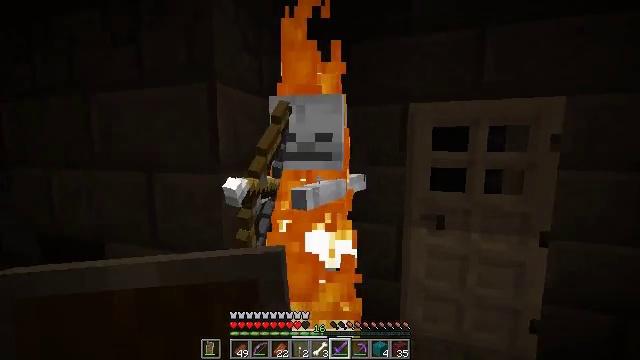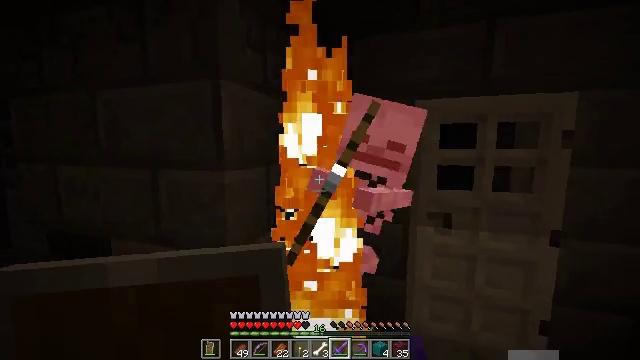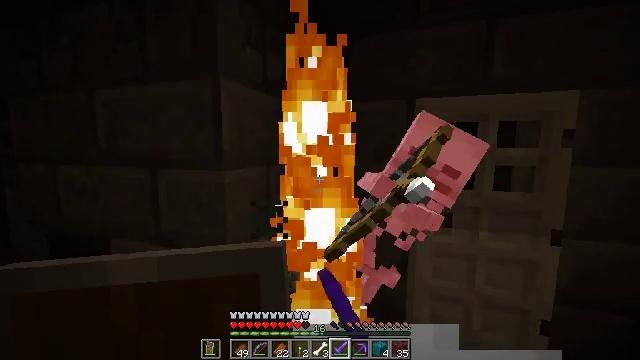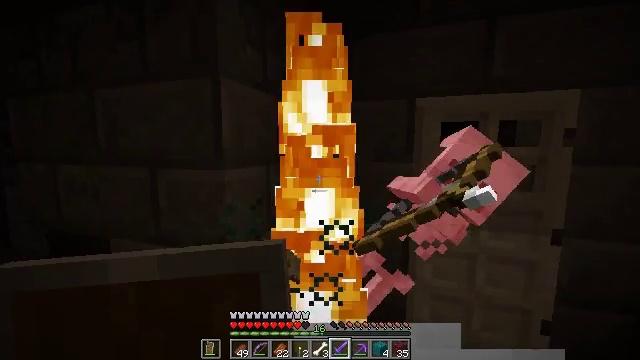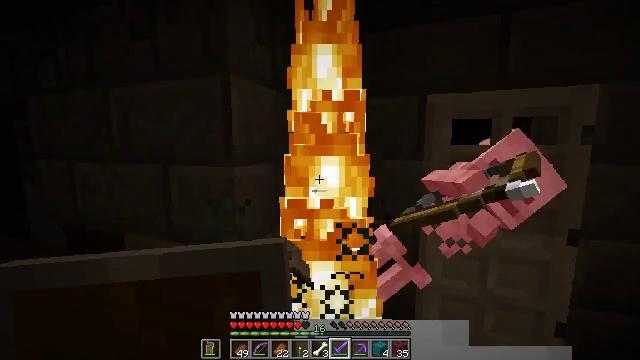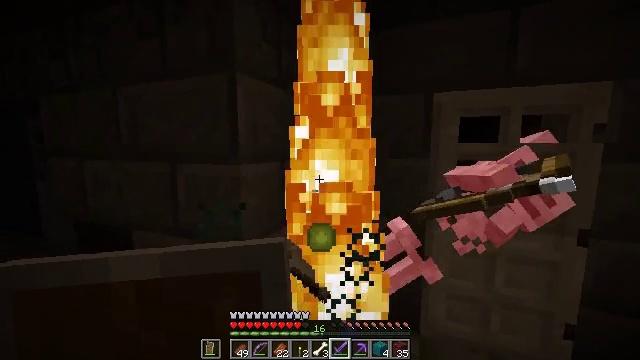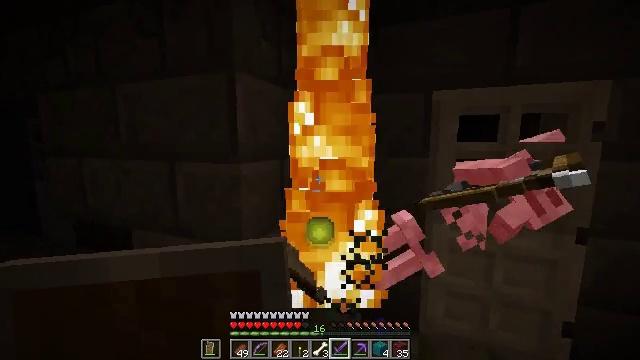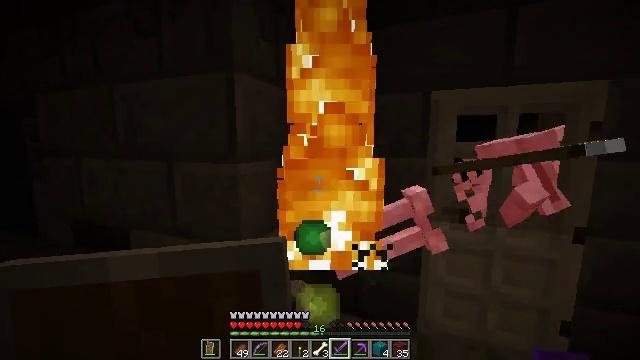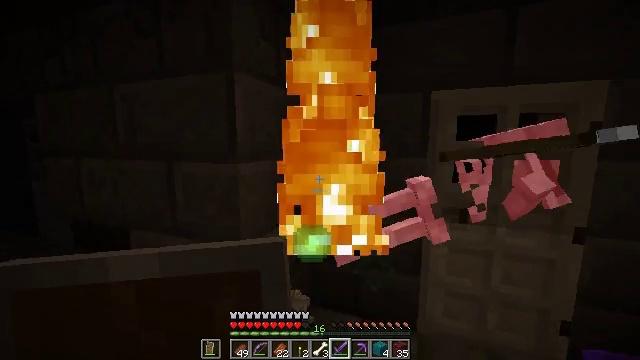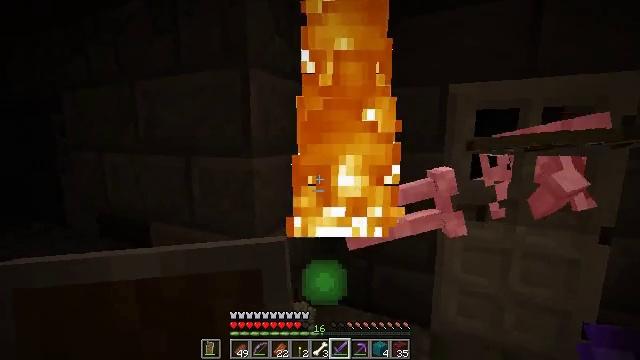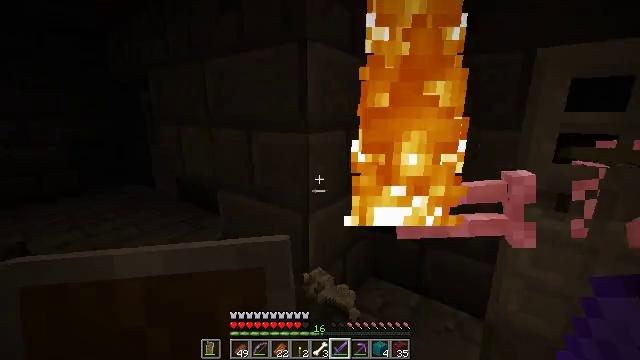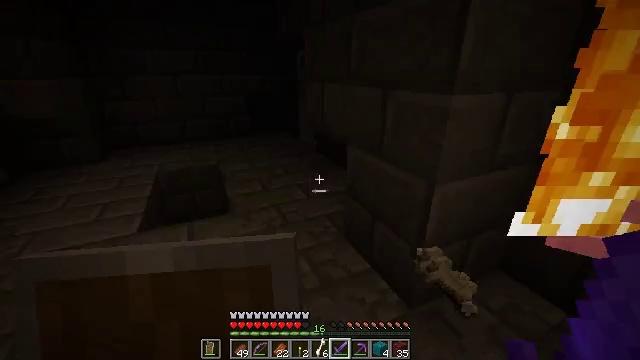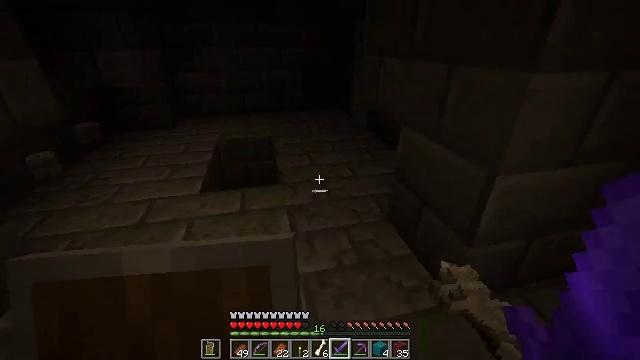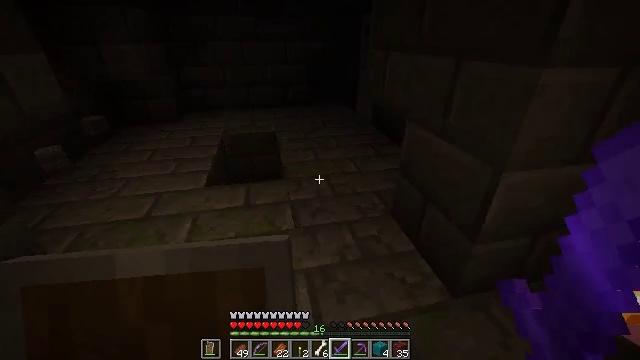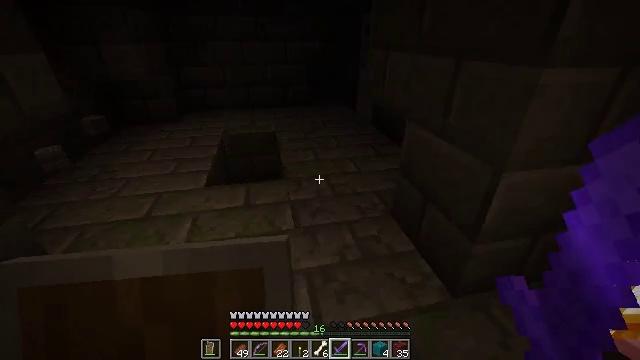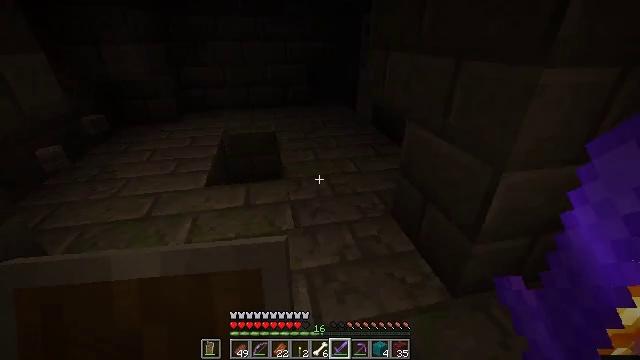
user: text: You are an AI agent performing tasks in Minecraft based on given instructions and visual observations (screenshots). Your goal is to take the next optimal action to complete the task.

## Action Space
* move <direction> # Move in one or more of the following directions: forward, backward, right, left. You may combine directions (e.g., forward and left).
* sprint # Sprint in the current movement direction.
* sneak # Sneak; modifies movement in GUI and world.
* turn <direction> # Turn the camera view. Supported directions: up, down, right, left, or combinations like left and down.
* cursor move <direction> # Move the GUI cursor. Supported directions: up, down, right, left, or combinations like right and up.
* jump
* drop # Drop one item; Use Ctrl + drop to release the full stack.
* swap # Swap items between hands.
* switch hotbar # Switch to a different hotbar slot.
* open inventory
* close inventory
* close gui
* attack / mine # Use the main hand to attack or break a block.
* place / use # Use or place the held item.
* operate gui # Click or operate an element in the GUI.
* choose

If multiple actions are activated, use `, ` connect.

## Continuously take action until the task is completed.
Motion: motion action
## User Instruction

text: Smash the iron door for recycling.
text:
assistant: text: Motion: turn left, attack / mine
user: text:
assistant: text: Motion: attack / mine
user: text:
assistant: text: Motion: attack / mine
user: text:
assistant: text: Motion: turn left, attack / mine
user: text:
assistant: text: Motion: turn left, attack / mine
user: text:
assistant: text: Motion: attack / mine
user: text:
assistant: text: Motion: attack / mine
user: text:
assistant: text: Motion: no_op
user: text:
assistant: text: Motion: turn left and down
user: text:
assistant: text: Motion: turn left and down
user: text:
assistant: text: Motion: turn left and down
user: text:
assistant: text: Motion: turn left and down
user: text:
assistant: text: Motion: turn left and down
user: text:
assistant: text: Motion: no_op
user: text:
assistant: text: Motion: no_op
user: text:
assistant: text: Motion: move left
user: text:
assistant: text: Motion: move left
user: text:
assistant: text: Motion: move forward and move left
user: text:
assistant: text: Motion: move forward and move left, turn right
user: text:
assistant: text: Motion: move forward and move left, turn right
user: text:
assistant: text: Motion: move forward and move left
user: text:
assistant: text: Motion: move forward and move left
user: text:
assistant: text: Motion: move forward and move left
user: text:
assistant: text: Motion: move forward and move left
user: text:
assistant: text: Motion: move forward and move left
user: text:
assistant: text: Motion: move forward and move left
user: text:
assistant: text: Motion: move forward and move left
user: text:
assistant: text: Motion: move forward and move left
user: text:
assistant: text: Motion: move forward and move left
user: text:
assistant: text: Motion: move forward and move left